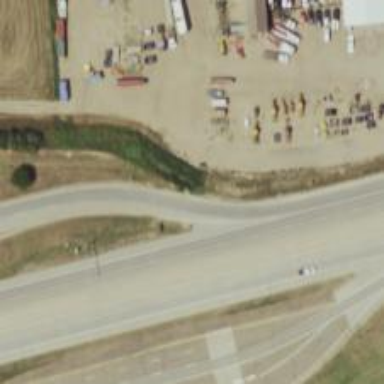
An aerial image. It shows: Trunk link highway.